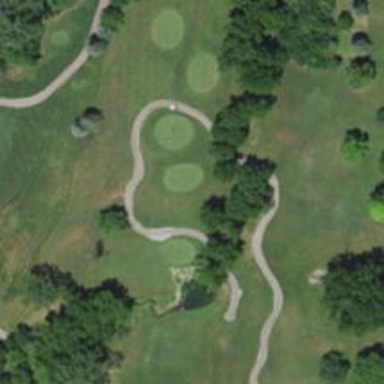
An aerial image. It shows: Path for both road and golf.